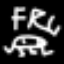
Label: frog